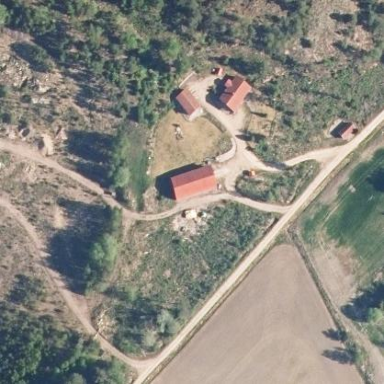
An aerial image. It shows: Isolated dwelling in the countryside.